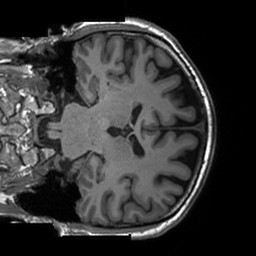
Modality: T1w
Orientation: coronal
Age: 48
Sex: male
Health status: healthy
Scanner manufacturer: siemens
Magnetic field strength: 3 T
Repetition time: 2 s
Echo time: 0.00203 s